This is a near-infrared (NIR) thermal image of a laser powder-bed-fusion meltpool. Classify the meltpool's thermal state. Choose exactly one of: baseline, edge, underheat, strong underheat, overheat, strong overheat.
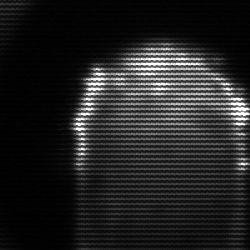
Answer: baseline